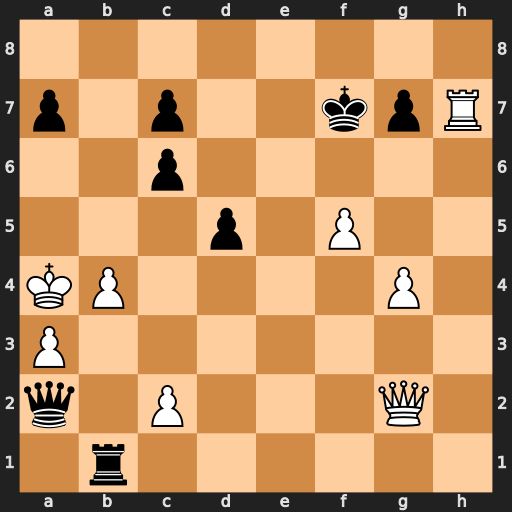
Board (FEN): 8/p1p2kpR/2p5/3p1P2/KP4P1/P7/q1P3Q1/1r6
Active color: w
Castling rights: -
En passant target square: -
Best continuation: Qe2 Rxb4+ Kxb4 Qb2+ Ka4